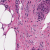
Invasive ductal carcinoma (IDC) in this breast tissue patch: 0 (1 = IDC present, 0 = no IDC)